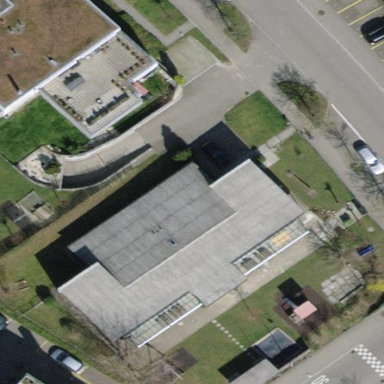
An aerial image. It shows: Kindergarten building that is part of school.